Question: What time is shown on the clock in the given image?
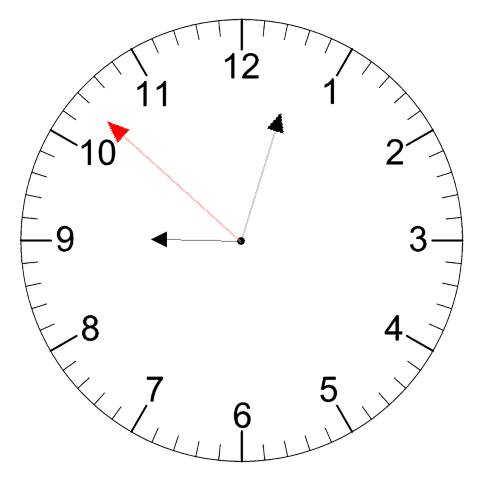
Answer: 09:02:52